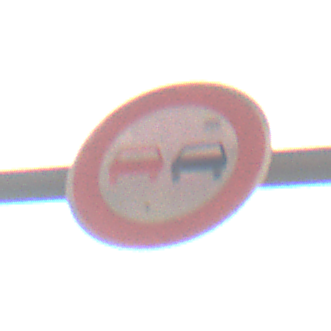
Verkehrszeichen: Ueberholverbot
Umgebung: Outdoor, Urban
Tageszeit: MorningAfternoon
Wetter: Clear
Licht: Natural
Jahreszeit: NotSpecified
Kontrast: HighContrast